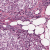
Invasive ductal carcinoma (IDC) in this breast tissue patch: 1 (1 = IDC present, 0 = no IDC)